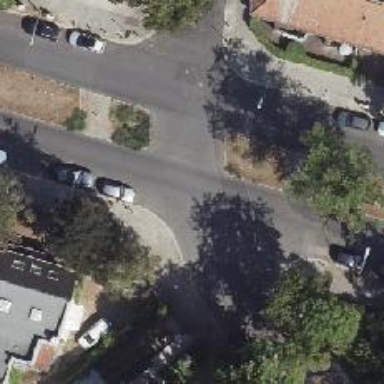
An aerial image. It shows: Residential road with asphalt surface and separate sidewalk.